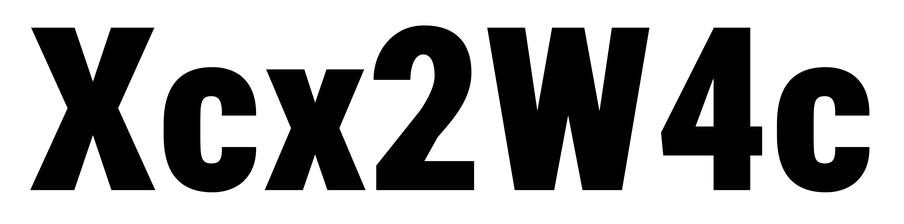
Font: Roboto_Condensed_Black